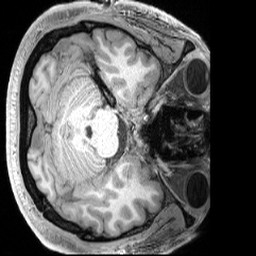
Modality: T1w
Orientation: axial
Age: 22
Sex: male
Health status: ill
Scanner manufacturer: siemens
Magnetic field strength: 3 T
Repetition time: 2.4 s
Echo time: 0.00222 s